Question: I have an ASP.NET MVC application which is calling into a WCF Service. Below is how I am doing the call with every request.
'''
var xml = "my xml string";
var ep = new EndpointAddress("http://myendpoint");
xml = new Proxy.ServiceClient(new NetTcpBinding(), ep).getNewXML(new Proxy.CallContext(), xml);
'''
The problem I'm having is with the number of requests and not recycling.
See the screenshot below using Performance Monitor. I ran this test by opening the web browser on the server and just holding down enter (which each request does a form post and then tries to call the Proxy Client)

At this point the web browser just spins until the instances start dropping. This usually takes about 30 seconds but it is causing issues when lots of activity is performed on the server. What can I do to prevent it reaching 100%?
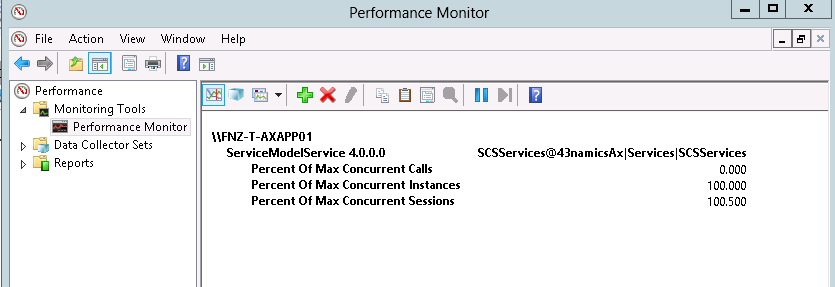
Answer: The client proxy class is disposable - having the IDisposable implemented because a connection is a resource that should be disposed asap. In your codes you did not seem to dispose the proxy object after use. The common code pattern of making client calls is like this.
'''
using (var proxy= new MyProxyClass(...))
{
proxy.DoSomething(...);
}
'''
Resource leaks on client side can cause severe performance problems on both client side and server side. Since your MVC application (Web service broker) is a client to the WCF service, the damage to overall performance is escalating.